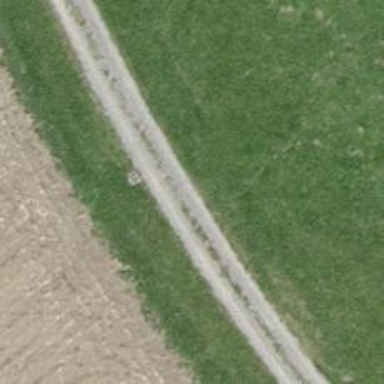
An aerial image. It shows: Gravel track road.